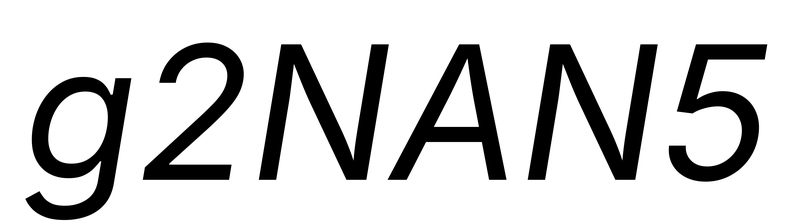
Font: Inter-Italic_Italic